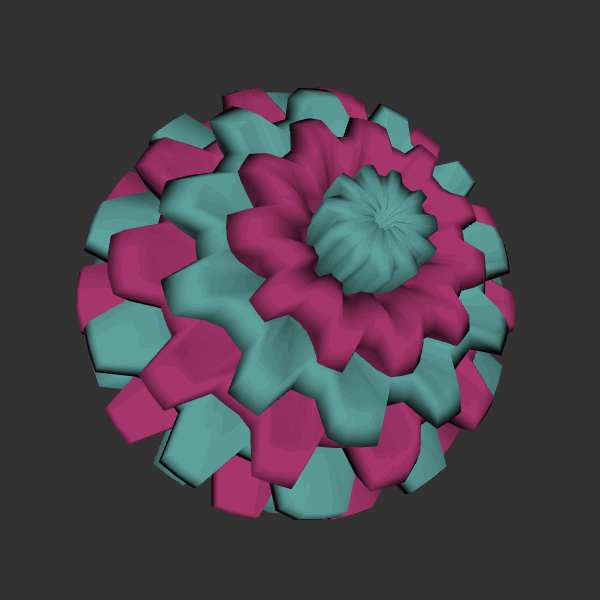
Background: dark